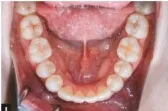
Posttreatment records (at 24 years and 2 months of age):. Extraoral, and ,intraoral photographs.
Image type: medical_photograph (oral_photograph)